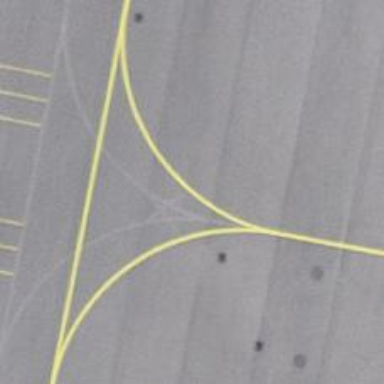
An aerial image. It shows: Image of taxiway at airport.